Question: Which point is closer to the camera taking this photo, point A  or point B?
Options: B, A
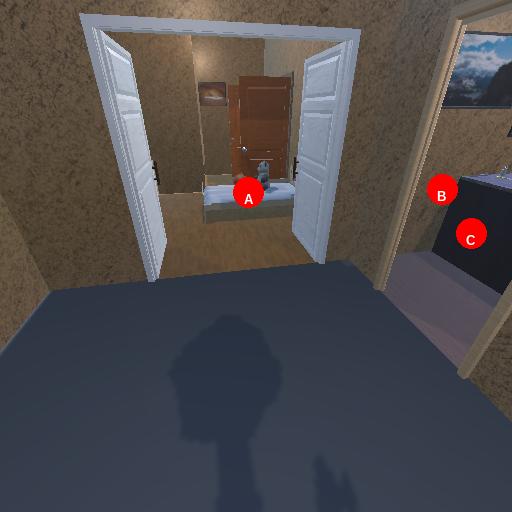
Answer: B